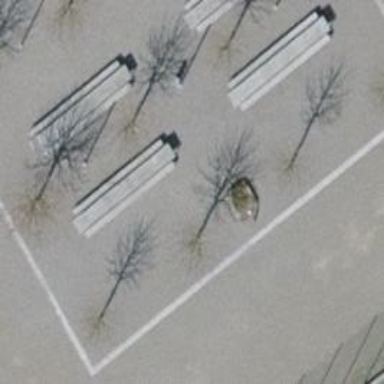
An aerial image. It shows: Concrete bench.